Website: walmart
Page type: payment
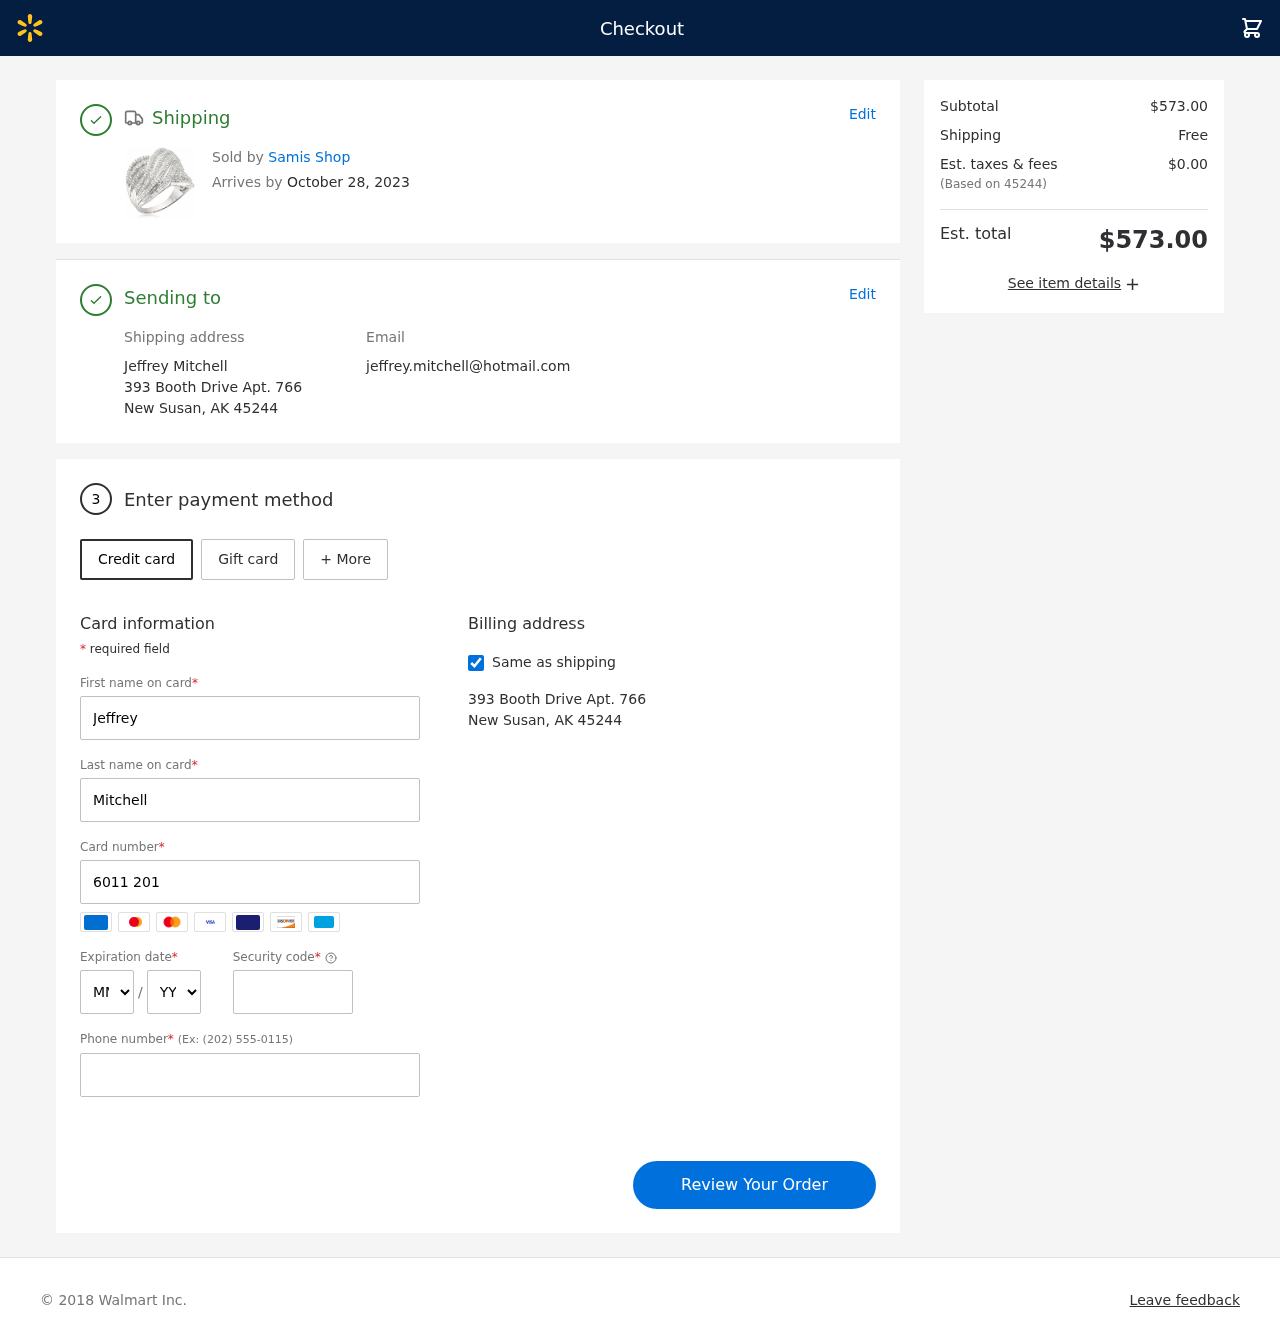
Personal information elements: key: PII_CARD_CVV
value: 678
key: PII_CARD_EXPIRY_MONTH
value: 06
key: PII_CARD_EXPIRY_YEAR
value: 30
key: PII_CARD_NUMBER
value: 6011 2011 5561 9453
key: PII_CITY_STATE_ZIP
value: New Susan, AK 45244
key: PII_EMAIL
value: jeffrey.mitchell@hotmail.com
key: PII_FIRSTNAME
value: Jeffrey
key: PII_FULLNAME
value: Jeffrey Mitchell
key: PII_LASTNAME
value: Mitchell
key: PII_PHONE
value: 6077262341
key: PII_POSTCODE
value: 45244
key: PII_STREET
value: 393 Booth Drive Apt. 766
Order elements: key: ORDER_DELIVERY_DATE
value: October 28, 2023
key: ORDER_SUBTOTAL
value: $573.00
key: ORDER_SHIPPING_COST
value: Free
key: ORDER_TAX
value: $0.00
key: ORDER_TOTAL
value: $573.00